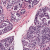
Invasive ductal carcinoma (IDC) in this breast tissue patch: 0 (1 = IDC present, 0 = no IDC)